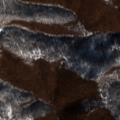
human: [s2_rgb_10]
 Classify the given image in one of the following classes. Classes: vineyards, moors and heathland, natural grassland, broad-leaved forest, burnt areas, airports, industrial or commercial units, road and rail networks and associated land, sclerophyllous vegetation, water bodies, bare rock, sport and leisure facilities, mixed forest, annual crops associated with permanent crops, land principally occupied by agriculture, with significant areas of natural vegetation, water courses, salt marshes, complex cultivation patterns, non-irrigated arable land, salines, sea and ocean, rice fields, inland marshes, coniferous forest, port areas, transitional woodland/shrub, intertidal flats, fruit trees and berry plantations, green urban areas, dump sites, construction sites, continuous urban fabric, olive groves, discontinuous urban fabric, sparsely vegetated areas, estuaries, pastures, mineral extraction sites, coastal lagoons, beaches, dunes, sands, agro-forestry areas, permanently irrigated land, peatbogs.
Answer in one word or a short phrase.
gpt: broad-leaved forest